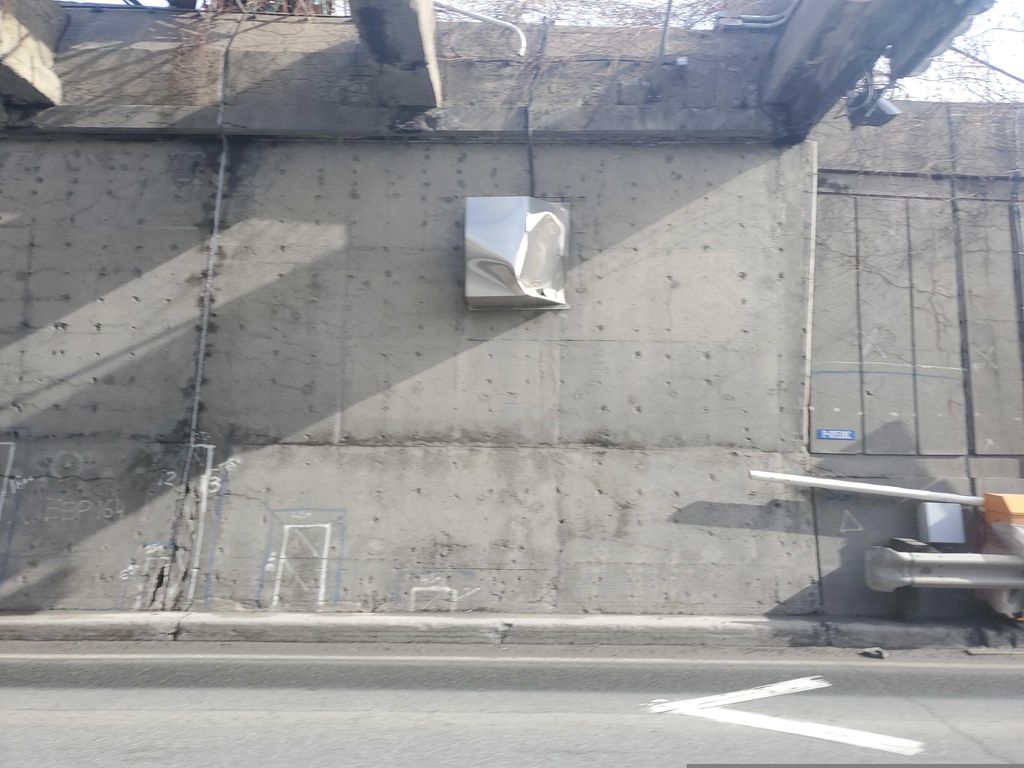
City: montreal